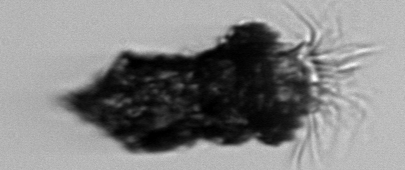
Label: Tintinnopsis